Question: I have the following 3d plot:

With my <URL> I created it with the following code:
'''
library(rugarch)
library(rgl)
library(fGarch)
fd <- as.data.frame(modelfit, which = 'density')
color <- rgb(85, 141, 85, maxColorValue=255)
x <- seq(-0.2, 0.2, length=100)
y <-c(1:2318)
f <- function(s, t) {
dged(s,mean=fd[t,'Mu'],sd=fd[t,'Sigma'],nu=fd[t,'Shape'])
}
z <- outer(x, y, f)
persp3d(x, y, z, theta=50, phi=25, expand=0.75, col=color,
ticktype="detailed", xlab="", ylab="time", zlab="",axes=TRUE)
'''
How can I get a coloring depending on the z values? I looked at different solutions, e.g. this <URL>, but I could not create the coloring depending on the z values in this case.
The solution according to <URL> would be the following:
'''
nrz <- nrow(z)
ncz <- ncol(z)
jet.colors <- colorRampPalette( c("#ffcccc", "#cc0000") )
# Generate the desired number of colors from this palette
nbcol <- 100
color <- jet.colors(nbcol)
# Compute the z-value at the facet centres
zfacet <- z[-1, -1] + z[-1, -ncz] + z[-nrz, -1] + z[-nrz, -ncz]
# Recode facet z-values into color indices
facetcol <- cut(zfacet, nbcol)
persp3d(x, y, z, theta=50, phi=25, expand=0.75, col=color[facetcol],
ticktype="detailed", xlab="", ylab="time", zlab="",axes=TRUE)
'''
But this does not give a good result, since it does not color the plot appropriate. I want to have the spikes of my surface to be e.g. in red and the low values to be e.g. in blue with a nice smooth transition, but this kind of colors the slices, so depending on the time? So extreme large spikes should be colored at their spikes in red and values at the bottom e.g. in green. How can I get this?
Edit: I found a solution to my previous question about the date on the axis, the only problem left, is an appropriate coloring dependent on the z values.
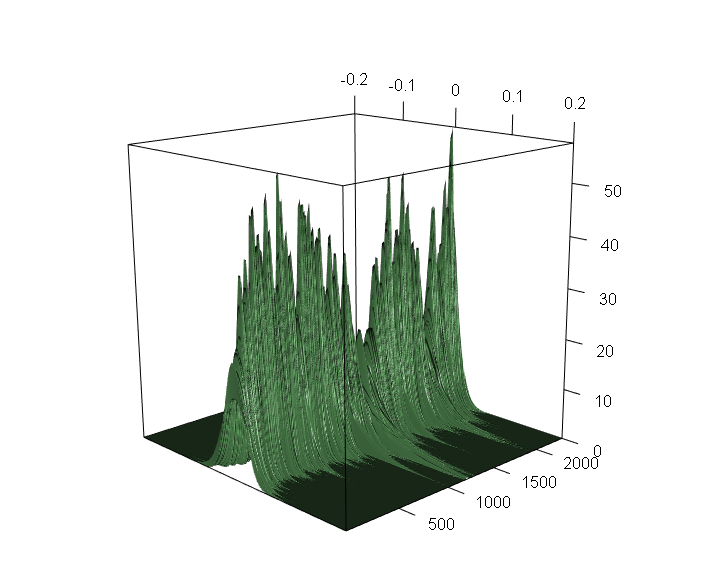
Answer: Try this:
'''
nbcol = 100
color = rev(rainbow(nbcol, start = 0/6, end = 4/6))
zcol = cut(z, nbcol)
persp3d(x, y, z, theta=50, phi=25, expand=0.75, col=color[zcol],
ticktype="detailed", xlab="", ylab="time", zlab="",axes=TRUE)
'''

If you want the coloring to be by time (so spikes are always red) you can set the coloring for each time slice:
'''
mycut = function(x, breaks) as.numeric(cut(x=x, breaks=breaks)) # to combine different factors
zcol2 = as.numeric(apply(z,2, mycut, breaks=nbcol))
persp3d(x, y, z, theta=50, phi=25, expand=0.75, col=color[zcol2],
ticktype="detailed", xlab="", ylab="time", zlab="",axes=TRUE)
'''

You already know how to edit the axes properly.